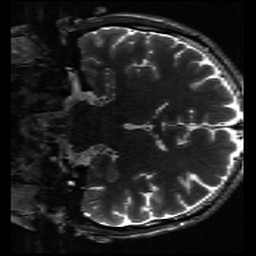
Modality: inplaneT2
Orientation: coronal